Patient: sex F, age 22
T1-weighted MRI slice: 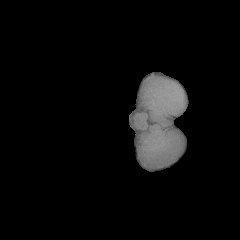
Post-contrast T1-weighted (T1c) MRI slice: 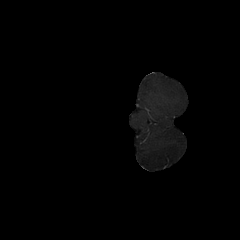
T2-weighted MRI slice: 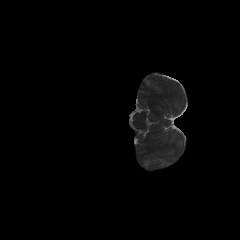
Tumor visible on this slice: no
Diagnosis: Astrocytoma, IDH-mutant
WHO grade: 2